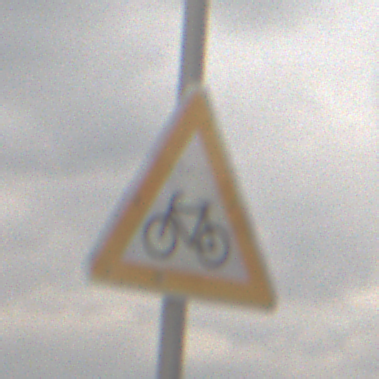
Verkehrszeichen: RadverkehrRechts
Umgebung: Outdoor, Nature
Tageszeit: MorningAfternoon
Wetter: Overcast
Licht: Natural
Jahreszeit: NotSpecified
Kontrast: LowContrast